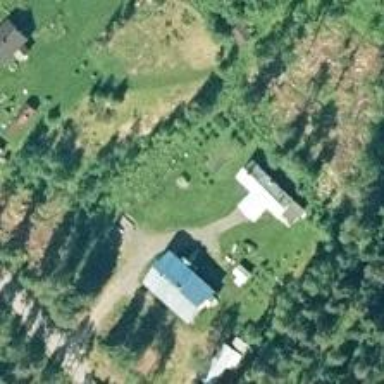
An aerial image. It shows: Driveway.